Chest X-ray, PA view. Patient: 65 years old, sex M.
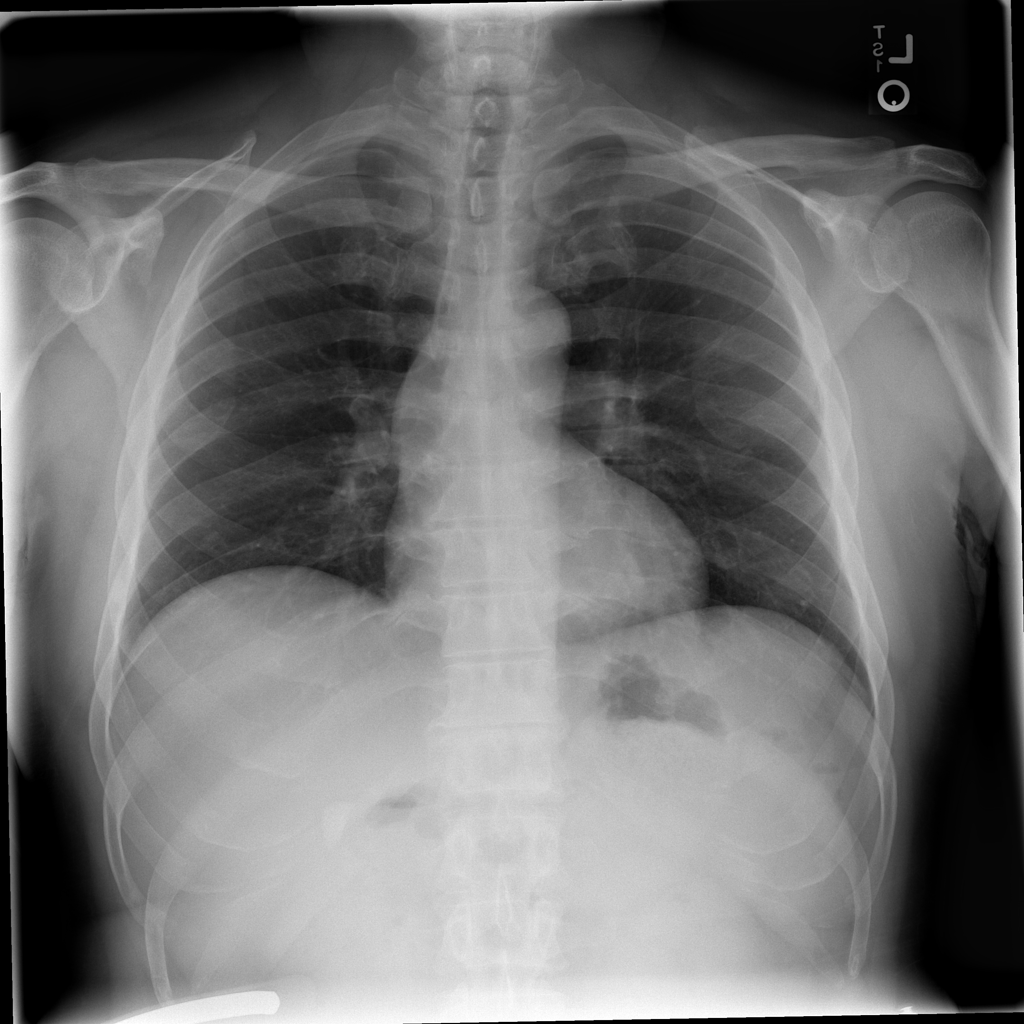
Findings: No Finding